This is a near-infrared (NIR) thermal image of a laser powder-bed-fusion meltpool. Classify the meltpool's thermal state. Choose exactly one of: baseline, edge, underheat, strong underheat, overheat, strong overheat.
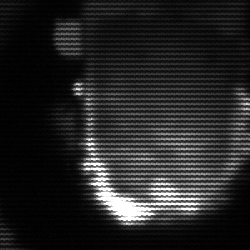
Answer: baseline